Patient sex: F
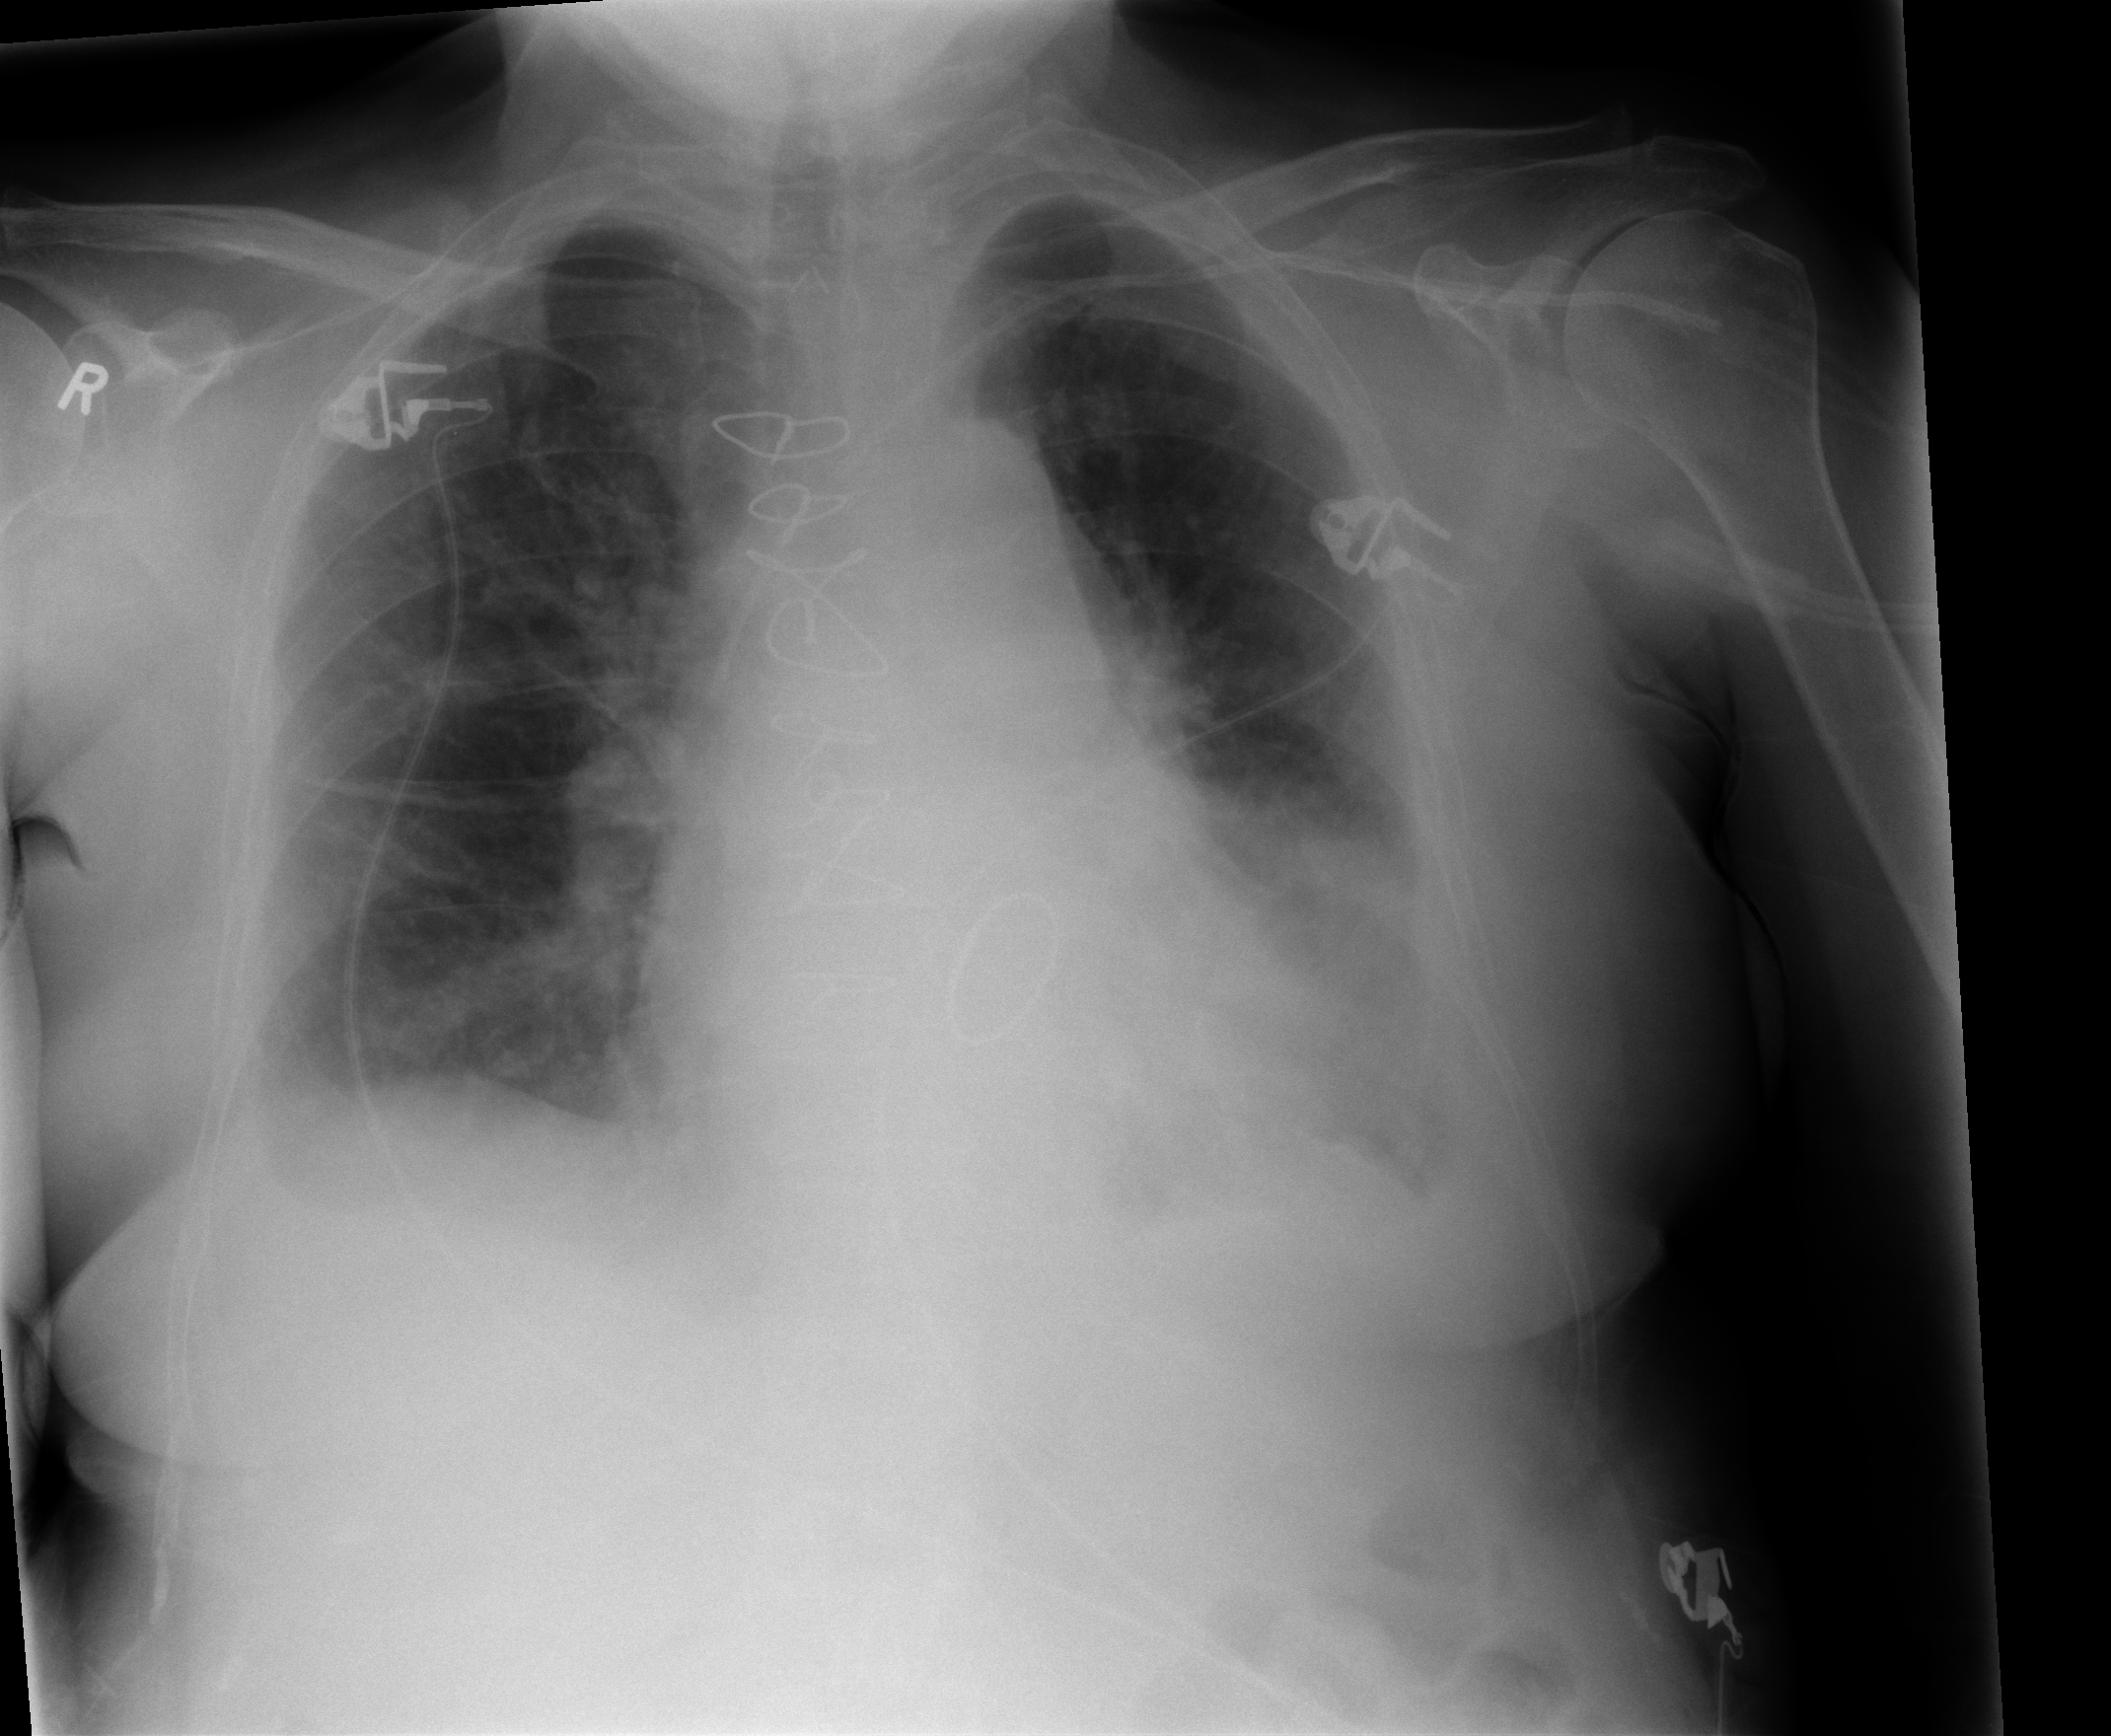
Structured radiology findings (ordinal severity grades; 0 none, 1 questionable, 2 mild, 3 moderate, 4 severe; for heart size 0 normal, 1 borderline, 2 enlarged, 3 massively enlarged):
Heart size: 2
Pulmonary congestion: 2
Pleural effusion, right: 1
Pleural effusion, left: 2
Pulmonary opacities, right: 2
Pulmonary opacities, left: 0
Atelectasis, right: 2
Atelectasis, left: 2